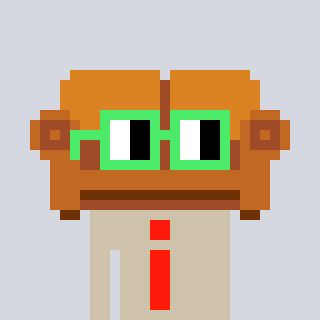
a pixel art character with square light green glasses, a couch-shaped head and a bege-colored body on a cool background